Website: walmart
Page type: customer-info-address
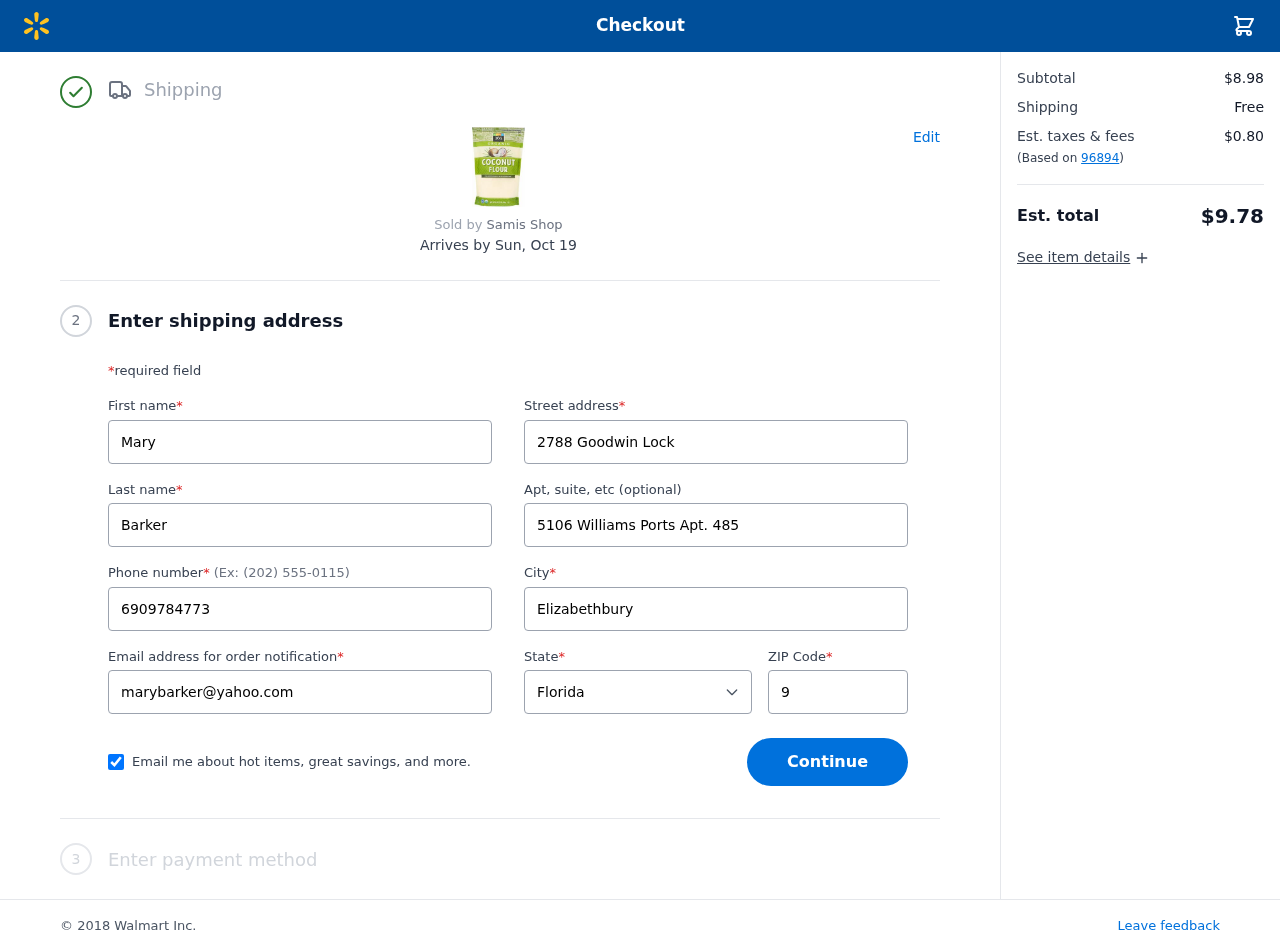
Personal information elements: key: PII_CITY
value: Elizabethbury
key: PII_EMAIL
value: marybarker@yahoo.com
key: PII_FIRSTNAME
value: Mary
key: PII_LASTNAME
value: Barker
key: PII_PHONE
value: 6909784773
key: PII_POSTCODE
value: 96894
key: PII_STATE
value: Florida
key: PII_STREET
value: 2788 Goodwin Lock
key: PII_STREET2
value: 5106 Williams Ports Apt. 485
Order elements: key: ORDER_DELIVERY_DATE
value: Sun, Oct 19
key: ORDER_SUBTOTAL
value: $8.98
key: ORDER_SHIPPING_COST
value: Free
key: ORDER_TAX
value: $0.80
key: ORDER_TOTAL
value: $9.78